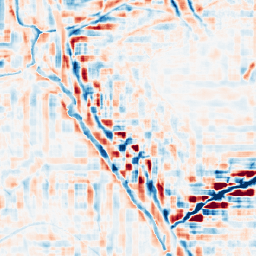
Category: wavelet
Decomposition family: wavelet_reverse_biorthogonal
Decomposition parameters: wavelet: rbio3.5
level: 4
Upsampling method: bicubic
Upsampling parameters: scale: 2
Upsampling scale: 2